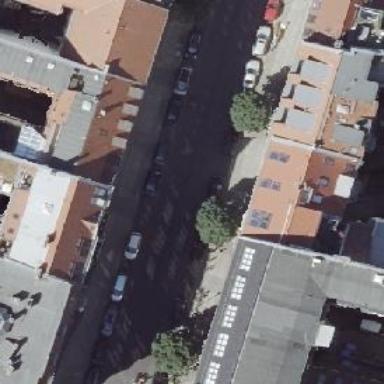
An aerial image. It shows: Parallel parking lane.